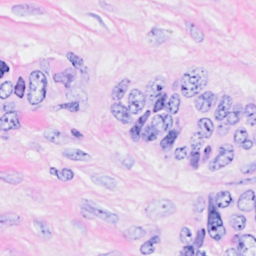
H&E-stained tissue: Breast